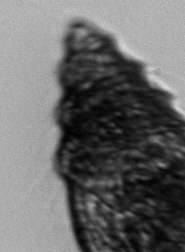
Label: Laboea_strobila